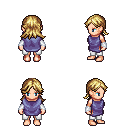
a pixel art fantasy rpg character, female body template, human, light skin, chain tabard jacket, white pants, blonde loose hair, white cloth bracers, four views (front, back, left, right), 2x2 character sprite sheet, small pixel art, hard edges, no anti-aliasing